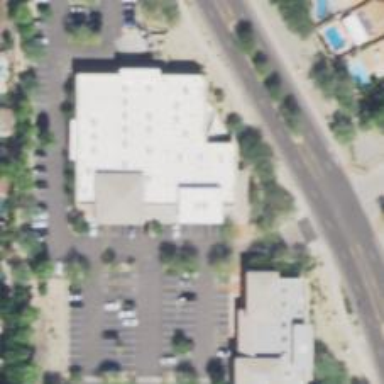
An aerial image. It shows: Veterinary facility.